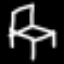
Label: chair